【题型】选择题　【知识点】函数　【难度】medium
已知点\( P(4t,m) \)，\( Q(t^2+5,n) \)都在反比例函数\( y=\dfrac{k}{x}(k>0) \)的图象上，则下列结论中一定正确的是（ ）

\vspace{0.5em}
\noindent
A. \( m+n>0 \)
\hspace{2em}
B. \( m+n<0 \)
\hspace{2em}
C. \( |m|>n \)
\hspace{2em}
D. \( |m|<n \)
【解答】
\noindent
【答案】C

\vspace{0.5em}
\noindent
【分析】本题主要考查了反比例函数的图象和性质. 根据题意可得\( |t^2+5|>|4t| \)，从而得到点\( Q \)在第一象限，而点\( P \)比点\( Q \)靠近\( y \)轴. 画出如图的大致图象，在第一象限取一点\( Q \)，作点\( Q \)关于原点的对称点\( Q' \)，连结\( QQ' \)，点\( P \)的位置可以是\( P_1 \)或\( P_2 \)，可得答案.

\vspace{0.5em}
\noindent
【详解】解：由题意得，\( t^2+5>0 \)，而\( 4t \)的正负性无法判断，应分类讨论，才能比较\( |t^2+5| \)与\( |4t| \).

\vspace{0.3em}
\noindent
\(\because t^2+5-(\pm 4t)=(t\pm 2)^2+1>0 \)，

\vspace{0.3em}
\noindent
\(\therefore t^2+5>\pm 4t \).

\vspace{0.3em}
\noindent
\(\therefore |t^2+5|>|4t| \).

\vspace{0.3em}
\noindent
\(\therefore\)点\( Q \)在第一象限，而点\( P \)比点\( Q \)靠近\( y \)轴.

\vspace{0.3em}
\noindent
\(\therefore\)画出如图的大致图象，在第一象限取一点\( Q \)，作点\( Q \)关于原点的对称点\( Q' \)，

\vspace{0.3em}
\noindent
连结\( QQ' \)，点\( P \)的位置可以是\( P_1 \)或\( P_2 \).

\noindent
\(\therefore\)由图象可知，\( P_1 \)或\( P_2 \)到\( x \)轴的距离都比点\( Q \)到\( x \)轴的距离大.

\vspace{0.3em}
\noindent
\(\therefore |m|>|n| \).

\vspace{0.3em}
\noindent
\(\because n>0 \).

\vspace{0.3em}
\noindent
\(\therefore |m|>n \)，

\vspace{0.3em}
\noindent
故选 C.
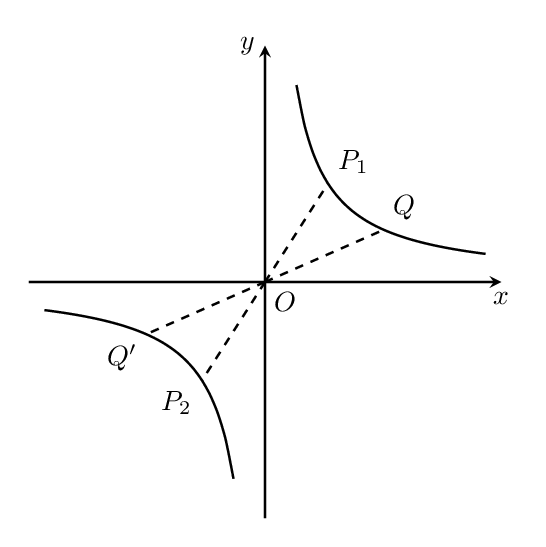